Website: apple
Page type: customer-info-address
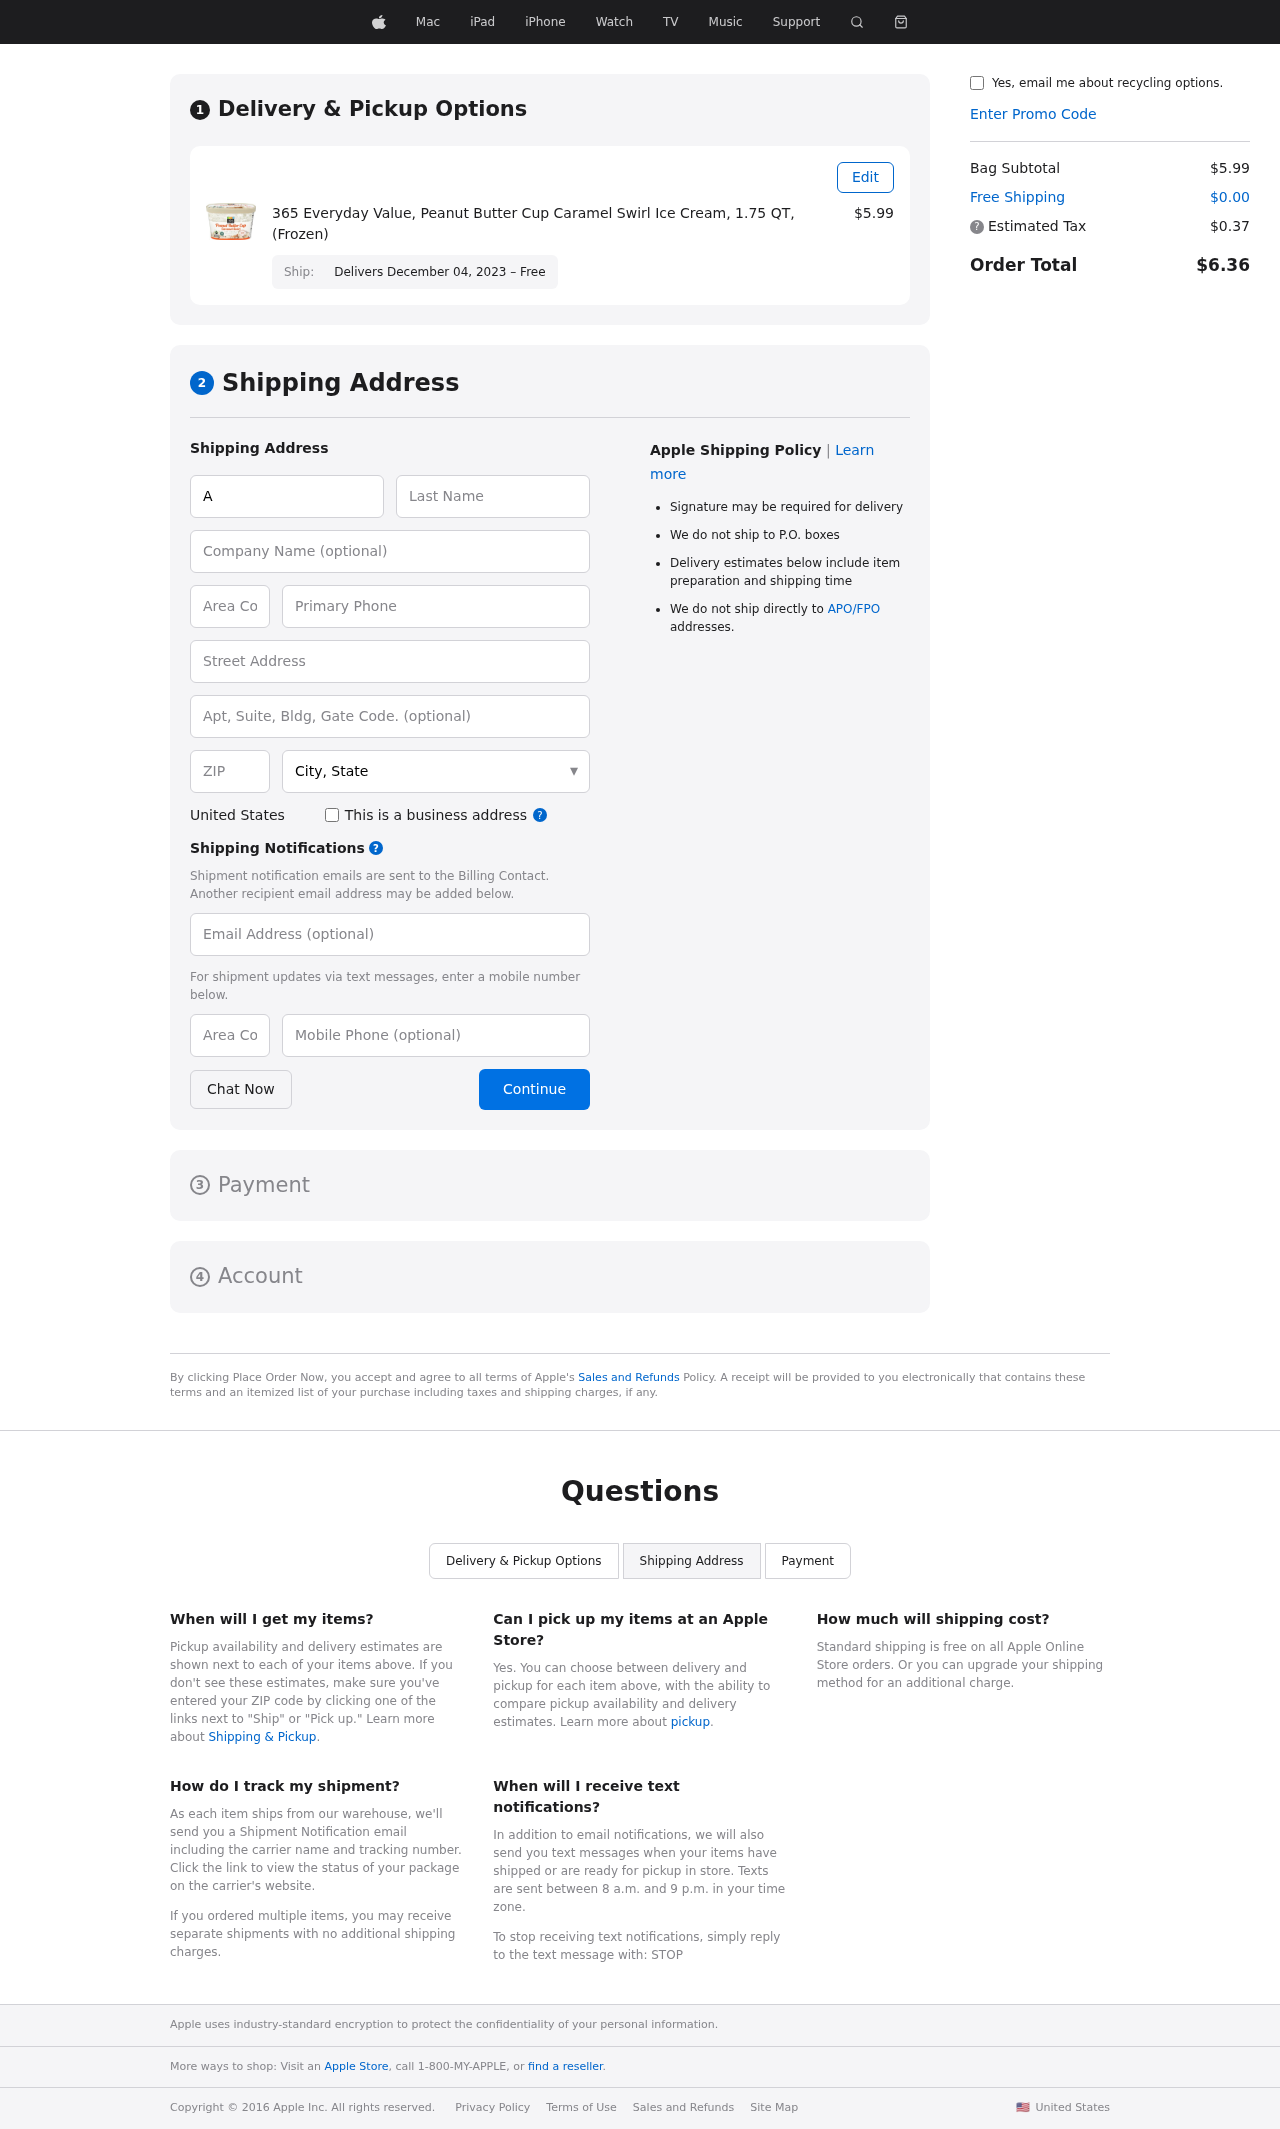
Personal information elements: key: PII_CITY_STATE
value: Williamsport, MO
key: PII_COMPANY
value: Smith-Ewing
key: PII_COUNTRY
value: United States
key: PII_EMAIL
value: ann.shaw@hotmail.com
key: PII_FIRSTNAME
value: Ann
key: PII_LASTNAME
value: Shaw
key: PII_PHONE
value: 6086707744
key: PII_PHONE_ALT
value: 9205755074
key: PII_PHONE_ALT_AREA
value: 920
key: PII_PHONE_AREA
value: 608
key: PII_POSTCODE
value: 04948
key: PII_STREET
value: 51010 Tonya Harbor Suite 227
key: PII_STREET2
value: Apt. 046
Product elements: key: PRODUCT1_NAME
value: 365 Everyday Value, Peanut Butter Cup Caramel Swirl Ice Cream, 1.75 QT, (Frozen)
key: PRODUCT1_PRICE
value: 5.99
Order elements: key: ORDER_DELIVERY_DATE
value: Delivers December 04, 2023 – Free
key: ORDER_SUBTOTAL
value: $5.99
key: ORDER_SHIPPING_COST
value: $0.00
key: ORDER_TAX
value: $0.37
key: ORDER_TOTAL
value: $6.36